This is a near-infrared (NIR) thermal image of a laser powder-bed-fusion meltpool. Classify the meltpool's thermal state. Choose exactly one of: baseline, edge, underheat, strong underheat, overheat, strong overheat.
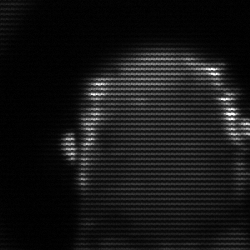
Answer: baseline